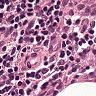
Metastatic tissue present: no